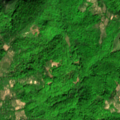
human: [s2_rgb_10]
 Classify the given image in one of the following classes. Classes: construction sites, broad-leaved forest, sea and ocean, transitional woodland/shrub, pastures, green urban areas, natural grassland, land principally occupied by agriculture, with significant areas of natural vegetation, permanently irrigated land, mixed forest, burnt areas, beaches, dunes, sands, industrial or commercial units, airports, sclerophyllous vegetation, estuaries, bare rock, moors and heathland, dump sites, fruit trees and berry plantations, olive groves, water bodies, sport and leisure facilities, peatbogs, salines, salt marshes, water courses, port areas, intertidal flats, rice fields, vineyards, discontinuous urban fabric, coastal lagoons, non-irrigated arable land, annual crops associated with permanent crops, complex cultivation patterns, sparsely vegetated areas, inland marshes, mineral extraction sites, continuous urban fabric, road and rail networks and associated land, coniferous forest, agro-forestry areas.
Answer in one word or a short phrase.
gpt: land principally occupied by agriculture, with significant areas of natural vegetation, broad-leaved forest, transitional woodland/shrub